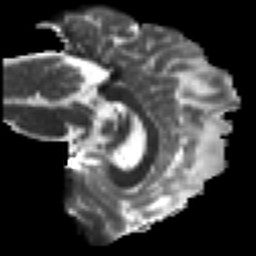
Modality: T2w
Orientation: sagittal
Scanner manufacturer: siemens
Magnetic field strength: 3 T
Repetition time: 7.8 s
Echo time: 0.09 s